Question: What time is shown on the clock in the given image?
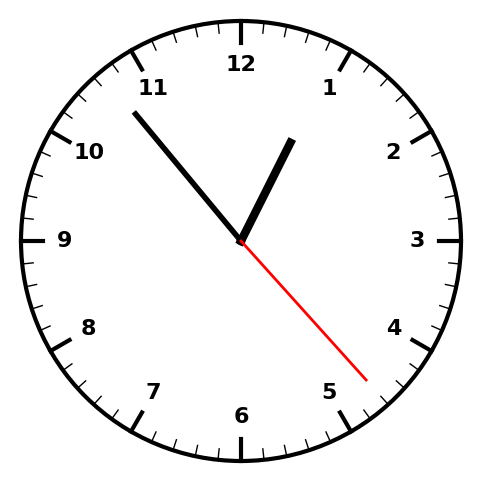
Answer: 12:53:23